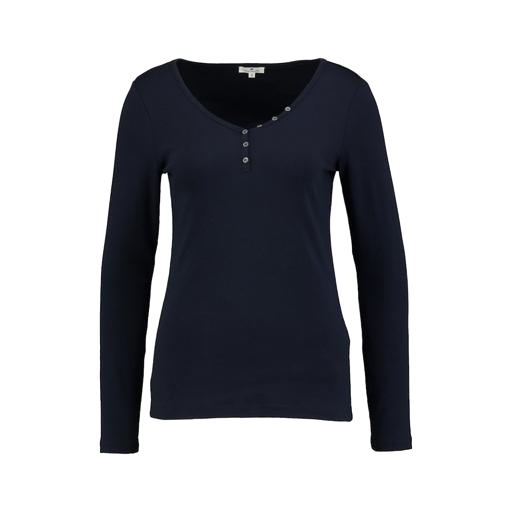
blue still long-sleeved top, blue iconic women's long-sleeved t-shirt, long-sleeve t-shirt only macy, white background